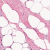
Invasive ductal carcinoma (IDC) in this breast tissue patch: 0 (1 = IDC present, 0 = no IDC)